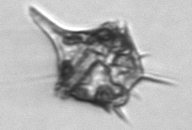
Label: Amylax